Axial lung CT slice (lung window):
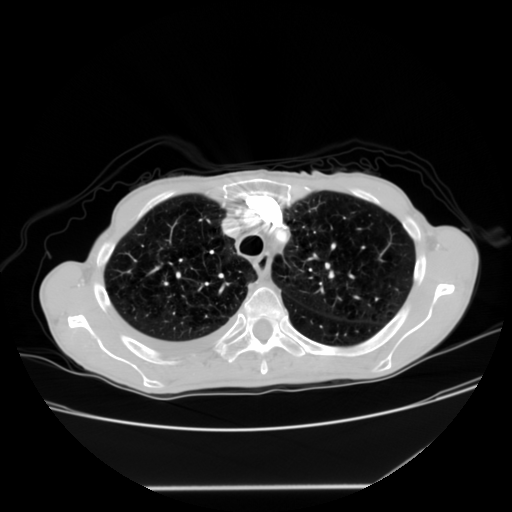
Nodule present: no